Question: I'm trying to show the necessary content within my toolbar (i.e. the title and back button) but for some reason is doesn't appear but yet the main content within my fragment does. What can be done to resolve this issue?
'''
public class MapActivity extends AppCompatActivity {
@Override
protected void onCreate(Bundle savedInstanceState) {
super.onCreate(savedInstanceState);
setContentView(R.layout.fragment_map);
SubsamplingScaleImageView imageView = (SubsamplingScaleImageView)findViewById(R.id.imageView);
imageView.setImage(ImageSource.resource(R.drawable.map));
}
@Override
public boolean onOptionsItemSelected(MenuItem item) {
if (item.getItemId() == android.R.id.home) {
final Intent intent = NavUtils.getParentActivityIntent(this);
intent.addFlags(Intent.FLAG_ACTIVITY_NO_ANIMATION);
NavUtils.navigateUpTo(this, intent);
return true;
}
return false;
}
}
'''
'''
public class FragmentMap extends android.support.v4.app.Fragment {
public FragmentMap() {
}
@Nullable
@Override
public View onCreateView(LayoutInflater inflater, ViewGroup container, Bundle savedInstanceState){
View v = inflater.inflate(R.layout.fragment_map, container, false);
Toolbar toolbar = (Toolbar) v.findViewById(R.id.actionBar);
toolbar.setBackgroundColor(Color.parseColor("#212121"));
AppCompatActivity activity = (AppCompatActivity) getActivity();
activity.setSupportActionBar(toolbar);
activity.getSupportActionBar().setTitle(Html.fromHtml("<font color='#FFFFFF'>" + getResources().getString(R.string.map) + "</font>"));
activity.getSupportActionBar().setDisplayHomeAsUpEnabled(true);
activity.getSupportActionBar().setDisplayShowHomeEnabled(false);
return v;
}
}
'''
'''
<?xml version="1.0" encoding="utf-8"?>
<LinearLayout xmlns:android="http://schemas.android.com/apk/res/android"
android:layout_width="match_parent"
android:layout_height="match_parent"
android:orientation="vertical"
android:id="@+id/fragmentmap" >
<android.support.v7.widget.Toolbar
xmlns:android="http://schemas.android.com/apk/res/android"
xmlns:app="http://schemas.android.com/apk/res-auto"
android:id="@+id/actionBar"
android:elevation="4dp"
android:layout_width="match_parent"
android:layout_height="wrap_content"
app:contentInsetEnd="0dp"
app:contentInsetStart="16dp" >
</android.support.v7.widget.Toolbar>
<com.davemorrissey.labs.subscaleview.SubsamplingScaleImageView
android:id="@+id/imageView"
android:layout_width="match_parent"
android:layout_height="match_parent"/>
</LinearLayout>
'''
'''
<resources>
<style name="AppTheme" parent="Theme.AppCompat.NoActionBar">
</style>
</resources>
'''

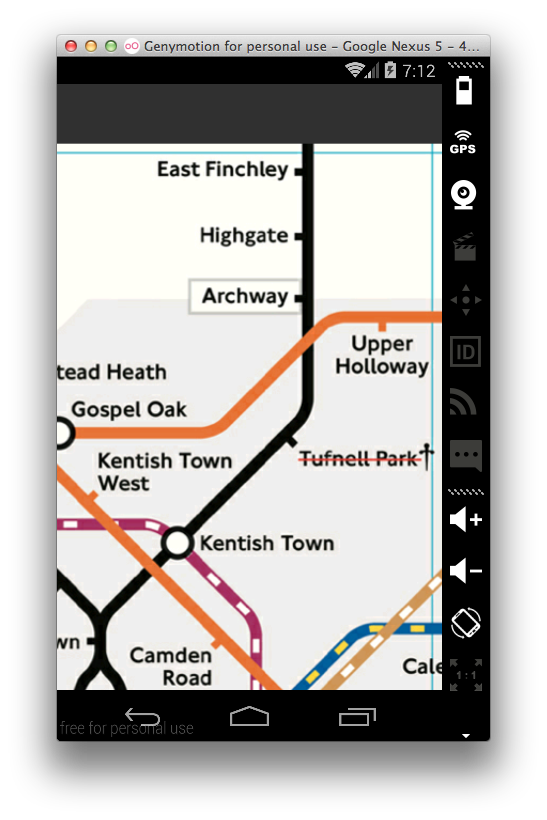
Answer: # Complete Code
## MapActivity
'''
import android.graphics.Color;
import android.os.Bundle;
import android.support.v7.app.AppCompatActivity;
import android.support.v7.widget.Toolbar;
import android.view.Menu;
import android.view.MenuItem;
public class MapActivity extends AppCompatActivity {
@Override
protected void onCreate(Bundle savedInstanceState) {
super.onCreate(savedInstanceState);
setContentView(R.layout.activity_map);
Toolbar toolbar = (Toolbar) findViewById(R.id.actionBar);
if (toolbar != null) {
setSupportActionBar(toolbar);
toolbar.setBackgroundColor(Color.parseColor("#212121"));
getSupportActionBar().setDisplayHomeAsUpEnabled(true);
getSupportActionBar().setDisplayShowHomeEnabled(false);
}
getSupportFragmentManager().beginTransaction()
.add(R.id.container, new MapActivityFragment())
.commit();
}
@Override
public boolean onCreateOptionsMenu(Menu menu) {
getMenuInflater().inflate(R.menu.menu_map, menu);
return true;
}
@Override
public boolean onOptionsItemSelected(MenuItem item) {
int id = item.getItemId();
switch (id) {
case android.R.id.home:
super. onBackPressed();
return true;
}
return super.onOptionsItemSelected(item);
}
}
'''
## activity_map.xml
'''
<?xml version="1.0" encoding="utf-8"?>
<LinearLayout xmlns:android="http://schemas.android.com/apk/res /android"
android:layout_width="match_parent"
android:layout_height="match_parent"
android:orientation="vertical"
android:background="@color/whiteColor"
android:id="@+id/fragmentmap" >
<android.support.v7.widget.Toolbar
xmlns:android="http://schemas.android.com/apk/res/android"
xmlns:app="http://schemas.android.com/apk/res-auto"
android:id="@+id/actionBar"
android:elevation="4dp"
android:layout_width="match_parent"
android:layout_height="wrap_content"
app:contentInsetEnd="0dp"
app:contentInsetStart="16dp" >
</android.support.v7.widget.Toolbar>
<LinearLayout
android:id="@+id/container"
android:orientation="horizontal"
android:layout_width="match_parent"
android:layout_height="match_parent"/>
</LinearLayout>
'''
## styles.xml
'''
<style name="AppThemeNew" parent="Theme.AppCompat.NoActionBar">
</style>
'''
## MapActivityFragment.java
'''
import android.support.v4.app.Fragment;
import android.os.Bundle;
import android.text.Html;
import android.view.LayoutInflater;
import android.view.View;
import android.view.ViewGroup;
/**
* A placeholder fragment containing a simple view.
*/
public class MapActivityFragment extends Fragment {
public MapActivityFragment() {
}
@Override
public View onCreateView(LayoutInflater inflater, ViewGroup container,
Bundle savedInstanceState) {
View rootView = inflater.inflate(R.layout.fragment_map, container, false);
getActivity().setTitle(Html.fromHtml("<font color='#FFFFFF'>" + "Hello Toolbar" + "</font>"));
return rootView;
}
}
'''
## fragment_map.xml
'''
<RelativeLayout xmlns:android="http://schemas.android.com/apk/res/android"
xmlns:tools="http://schemas.android.com/tools" android:layout_width="match_parent"
android:layout_height="match_parent" android:paddingLeft="@dimen/activity_horizontal_margin"
android:paddingRight="@dimen/activity_horizontal_margin"
android:paddingTop="@dimen/activity_vertical_margin"
android:background="@color/whiteColor"
android:paddingBottom="@dimen/activity_vertical_margin">
<TextView android:text="@string/hello_world"
android:layout_width="wrap_content"
android:layout_height="wrap_content"
android:textColor="@color/blackColor"/>
</RelativeLayout>
'''